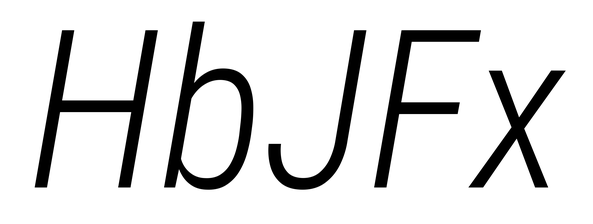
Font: Roboto-Italic_Condensed_Light_Italic